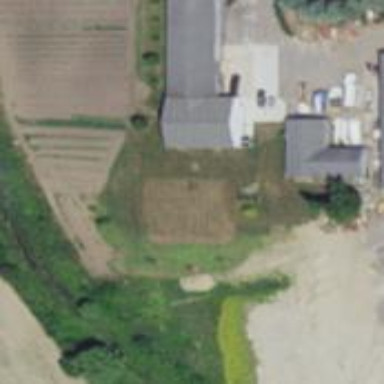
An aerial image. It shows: Farmyard area.